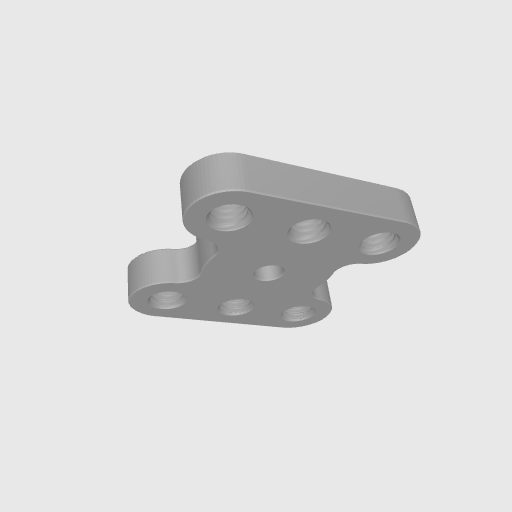
Part: SetScrewHub3ID